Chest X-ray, AP view. Patient: 32 years old, sex M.
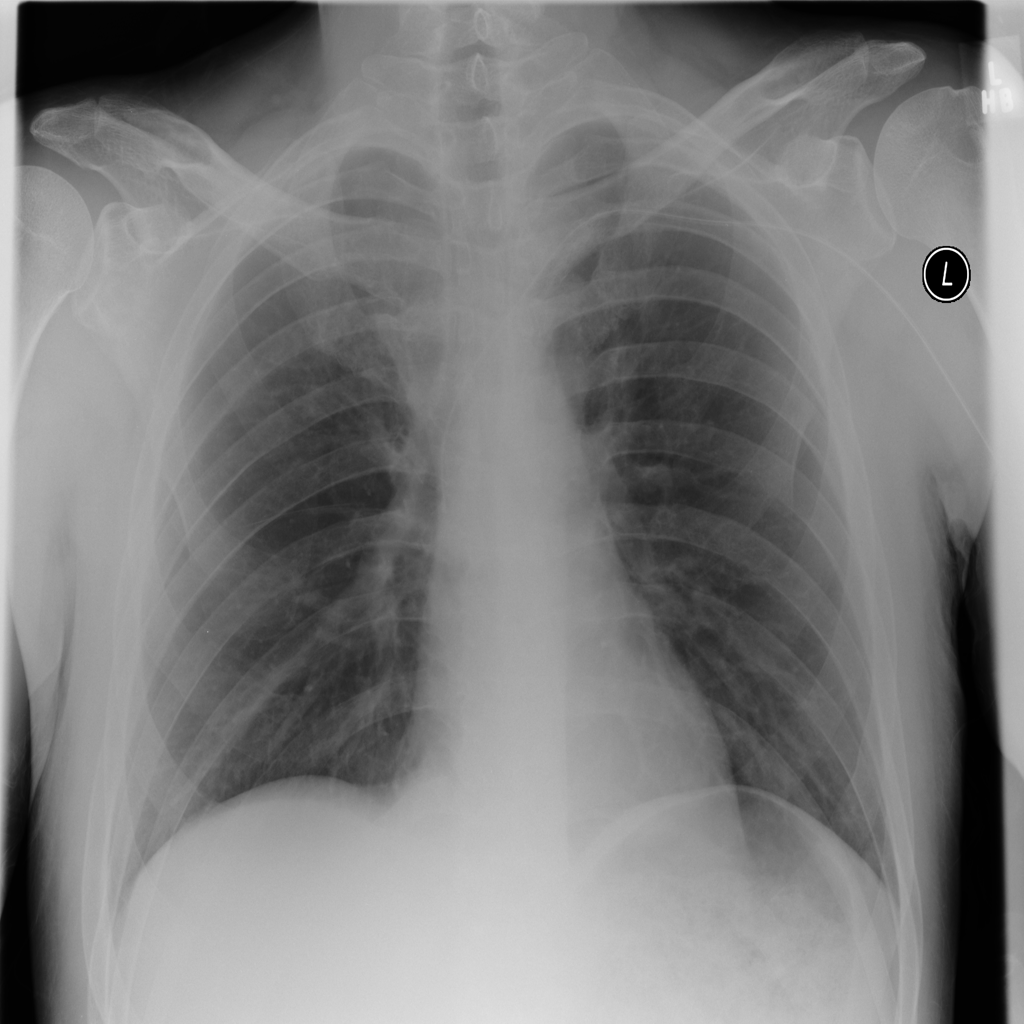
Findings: No Finding